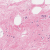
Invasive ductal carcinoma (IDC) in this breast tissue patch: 0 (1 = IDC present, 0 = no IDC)